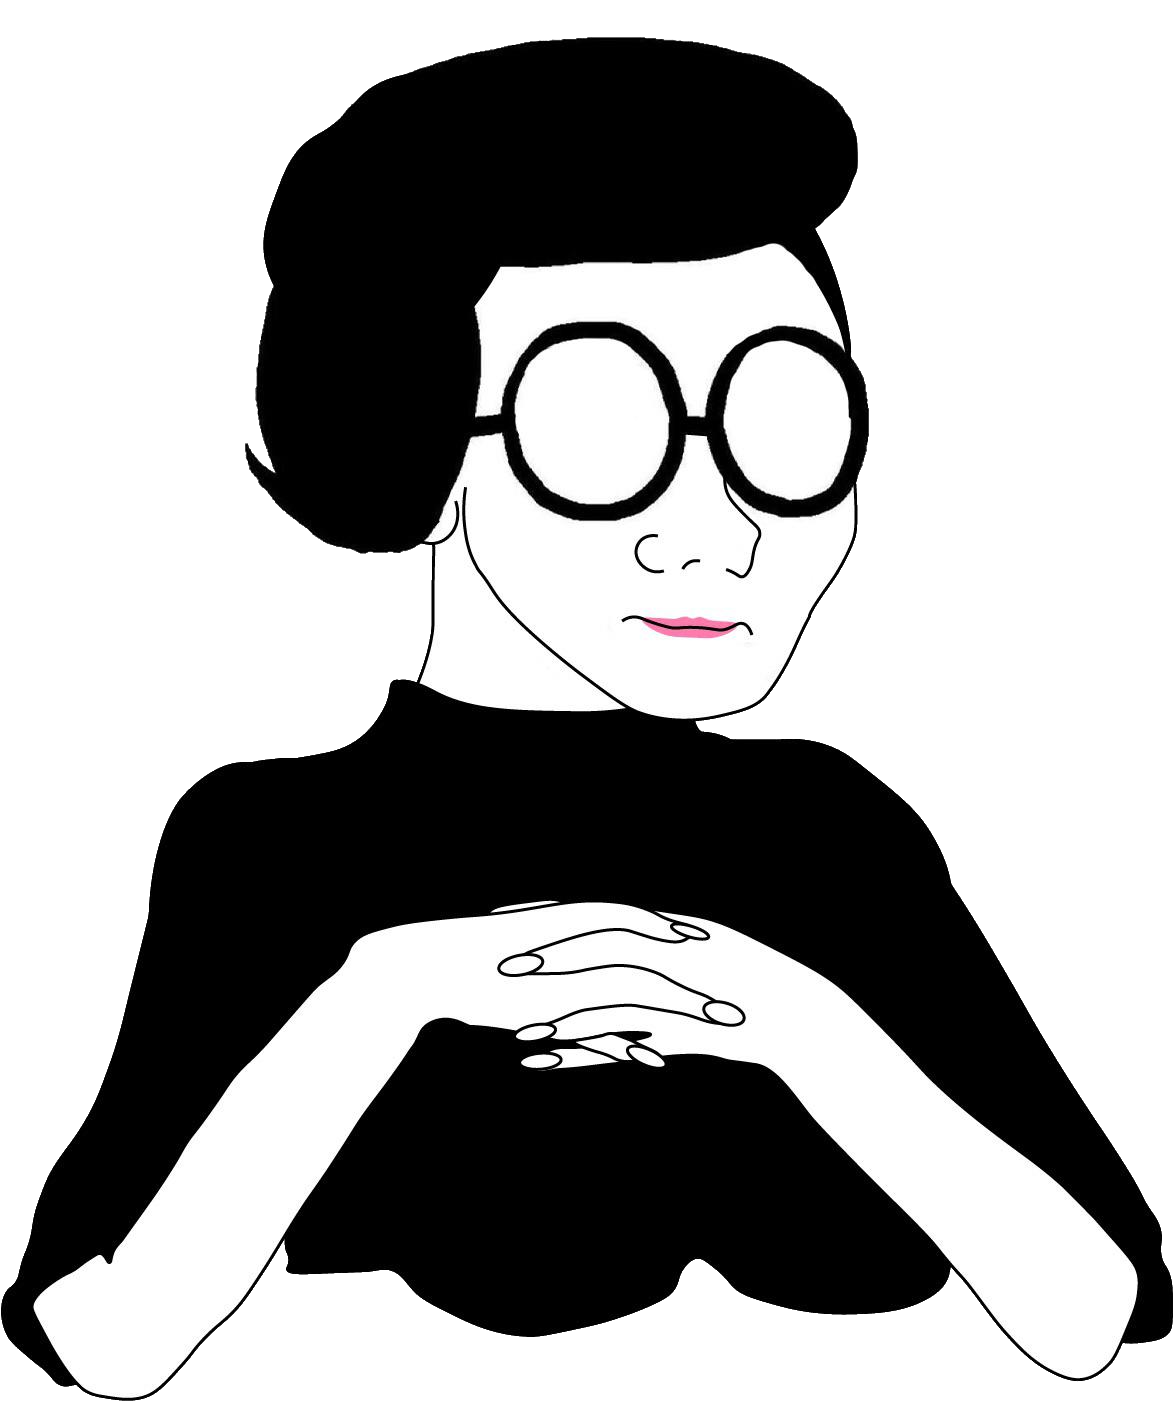
Label: 5_Abusive_Wife